Field crop: maize
Growth stage: 2
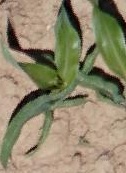
Species: maize